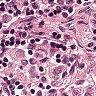
Metastatic tissue present: no